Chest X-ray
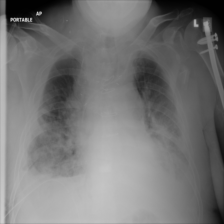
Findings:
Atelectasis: negative
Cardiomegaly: negative
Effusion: positive
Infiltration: negative
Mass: negative
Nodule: negative
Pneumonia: negative
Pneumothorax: negative
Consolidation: negative
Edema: negative
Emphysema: negative
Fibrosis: negative
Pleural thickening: positive
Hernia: negative